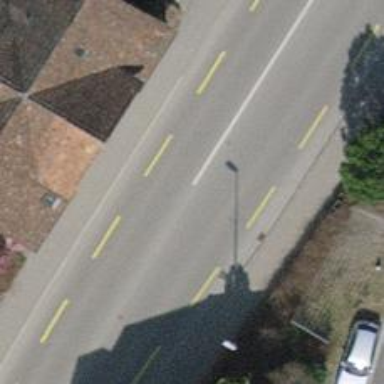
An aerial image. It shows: Secondary road with asphalt surface. There are sidewalks on both sides and designated cycle lane.